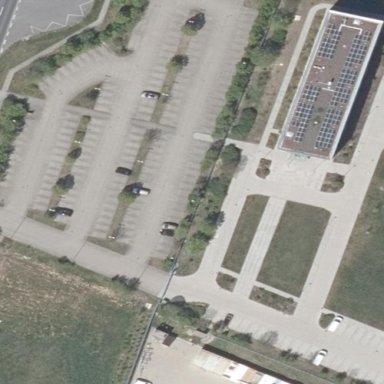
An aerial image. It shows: Parking area with surface.